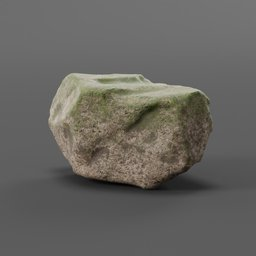
Label: nature